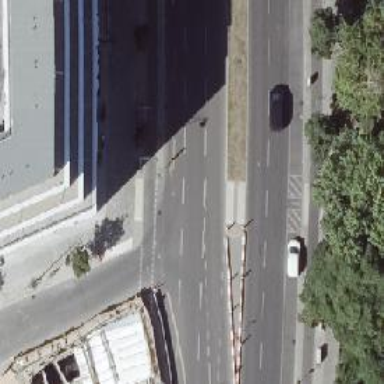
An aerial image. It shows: Traffic island located on footway.